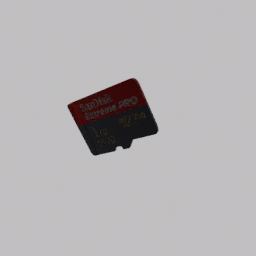
Label: electronics